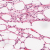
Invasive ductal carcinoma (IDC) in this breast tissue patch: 0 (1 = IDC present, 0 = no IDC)